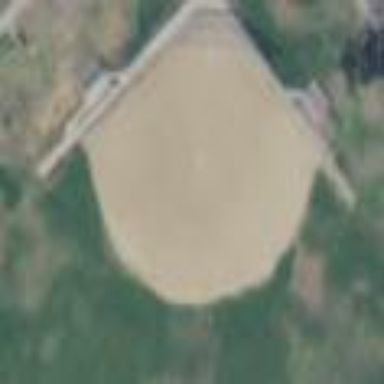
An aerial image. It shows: Baseball pitch for leisure land activities.